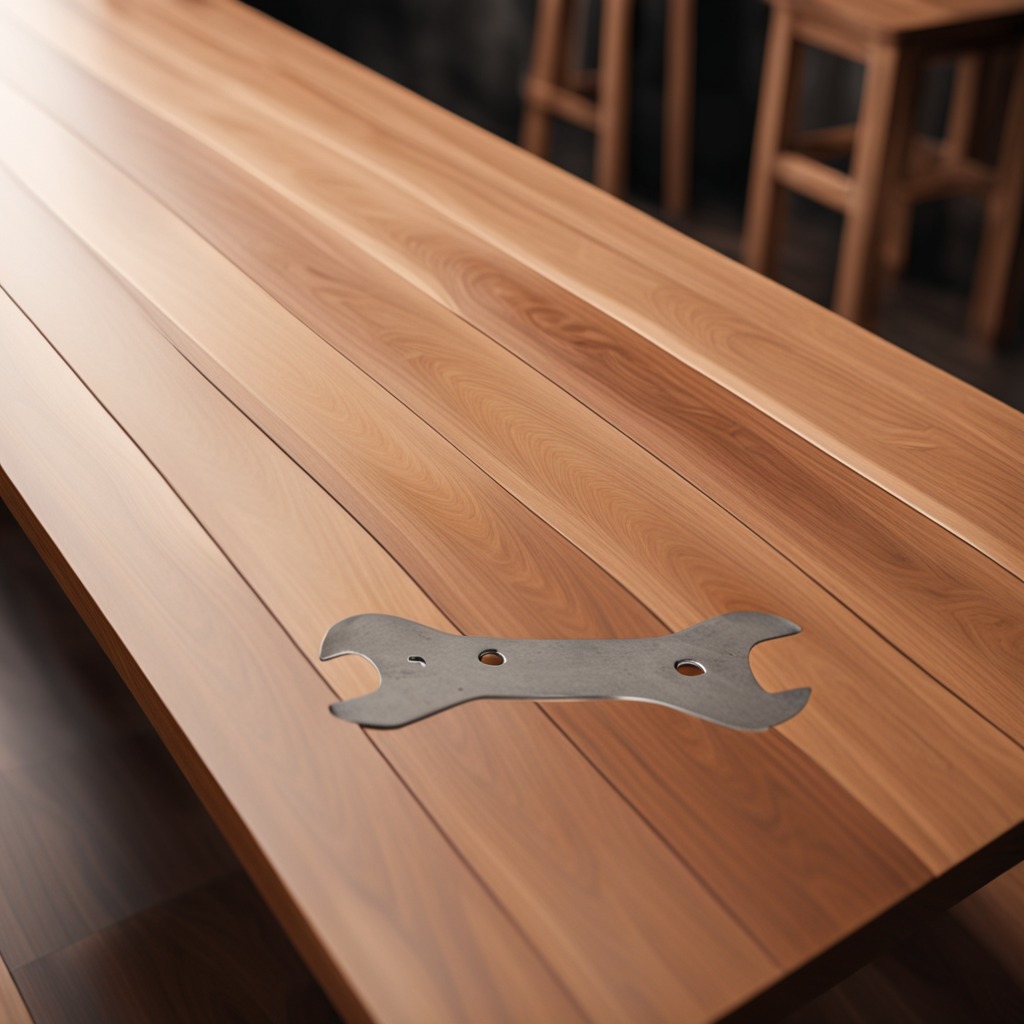
An wrench lies on a wooden table in a carpentry studio.